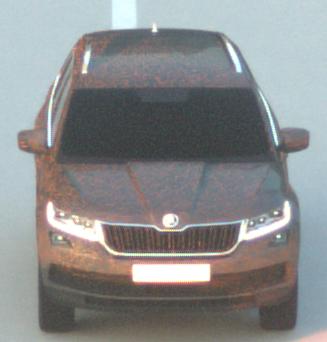
Make: Skoda
Model: Kodiaq 1.4 TSI
Detailed model: Kodiaq
Model produced from: 2017/03
Model produced until: 2018/05
Doors: 5
Color: gray
Road condition: dry road
Daytime: sunrise or sunset
Contrast: medium contrast